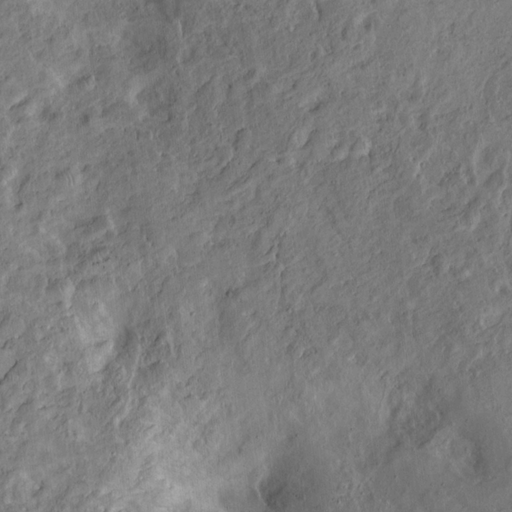
Objects detected: cone